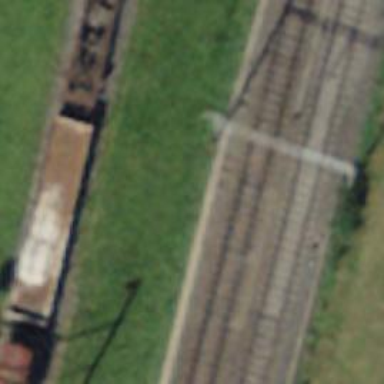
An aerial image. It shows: Single railway track with electrification through contact line.